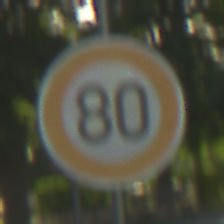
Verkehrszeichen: Geschwindigkeit80
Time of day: SunriseSunset
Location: Outdoor (Suburban)
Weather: PartlyCloudy
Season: NotSpecified
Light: Natural